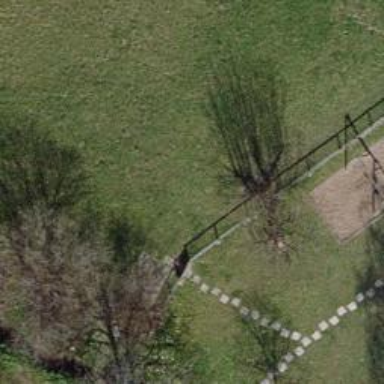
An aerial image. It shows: Fence is in the image.